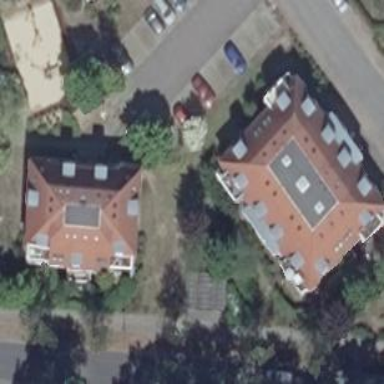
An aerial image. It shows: View of apartment building.